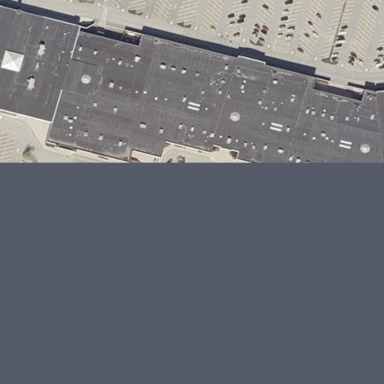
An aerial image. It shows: Retail building which is mall.